На рисунке показан цилиндр внутреннего радиуса $R$, расположенный на горизонтальной поверхности. Внутрь цилиндра помещён прямоугольный объект. В этом объекте $A$ и $B$ — два тонких круглых стержня одинаковой длины и массы $m$, соединённые параллельно плоским листом с пренебрежимо малой массой и шириной $l=\sqrt3R$. Изначально прямоугольник горизонтален и находится в состоянии покоя, а $A$ и $B$ касаются внутренней поверхности цилиндра. Коэффициент трения между стержнями и внутренней поверхностью цилиндра равен $\mu=1$. Цилиндр начинают очень медленно вращать так, что $A$ начинает подниматься.
Найдите значение угла $\alpha$, на который провернётся цилиндр, когда прямоугольник выйдет из состояния покоя. Как только прямоугольник выходит из состояния покоя, вращение цилиндра прекращается. Угол между вертикалью и линией, соединяющей середины стержней $A$ и $B$, обозначим $\theta$.
Запишите уравнение на угол $\theta$, при котором $B$ начнёт скользить относительно цилиндра, и найдите его значение с точностью до трёх значащих цифр.
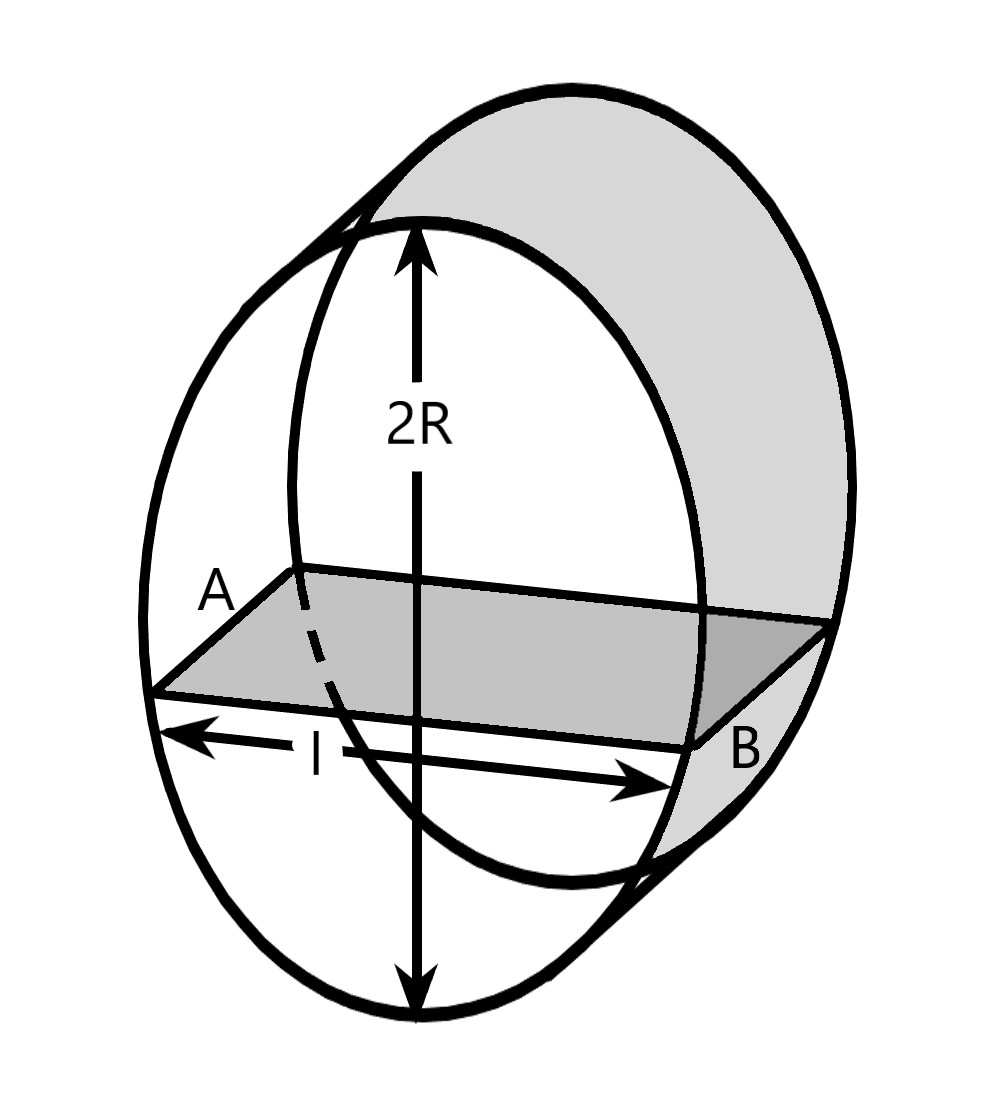
Найдите значение угла $\alpha$, на который провернётся цилиндр, когда прямоугольник выйдет из состояния покоя.
Ответ: \[\alpha=90^{\circ}.\]

Запишите уравнение на угол $\theta$, при котором $B$ начнёт скользить относительно цилиндра, и найдите его значение с точностью до трёх значащих цифр.
Ответ: \[\left(3\cos{\theta}-2\right)\left[\cos{\theta}+\left(2+\sqrt3\right)\sin{\theta}\right]+1=0\implies~\theta=54.9^{\circ}.\]
Темы:
T, Механика, Динамика, Китайские